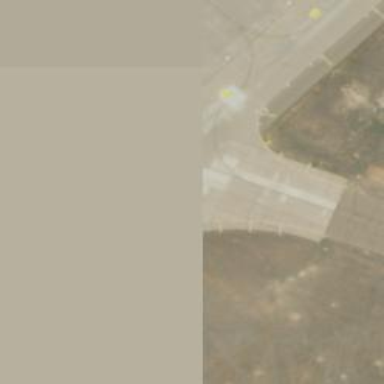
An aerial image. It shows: Image of taxiway at airport.